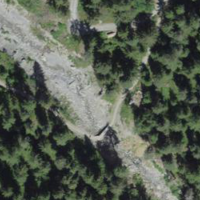
EUNIS habitat code: 43
Species observed at this site:
Cypripedium calceolus